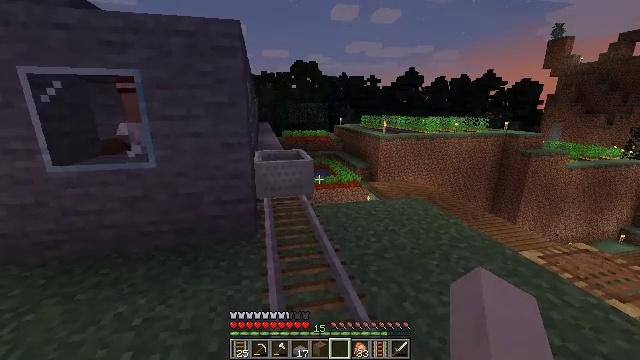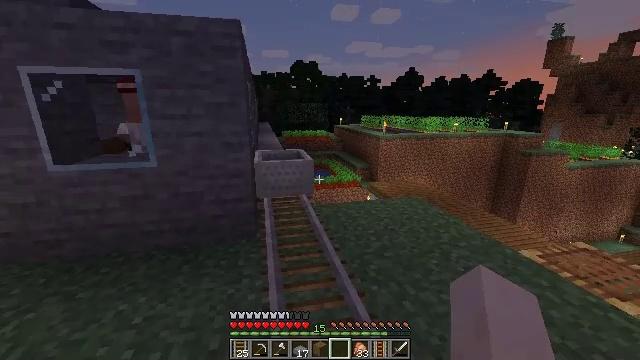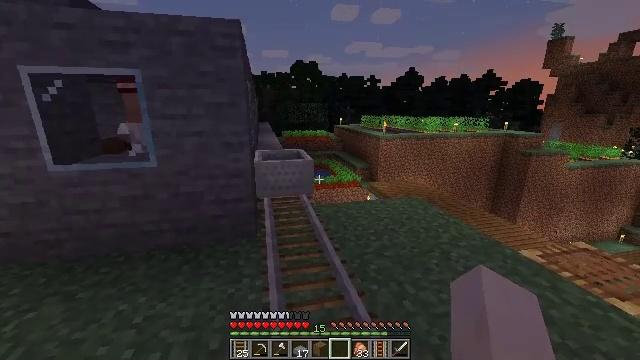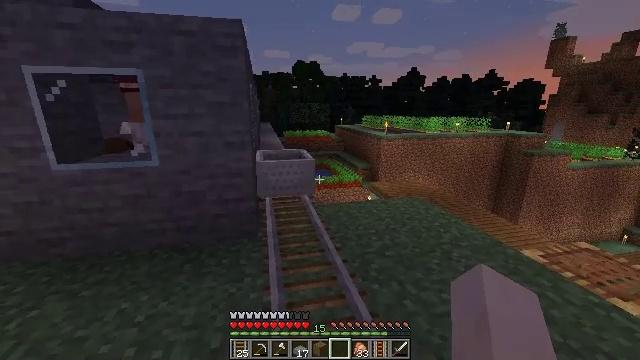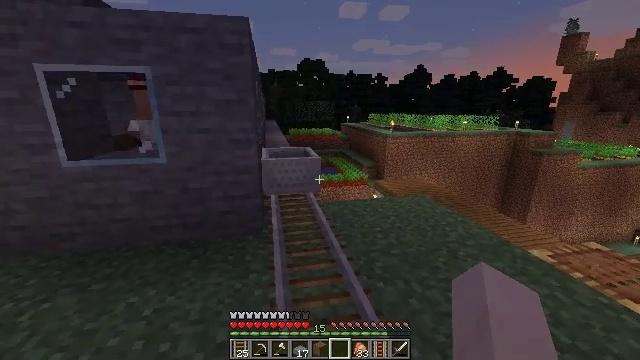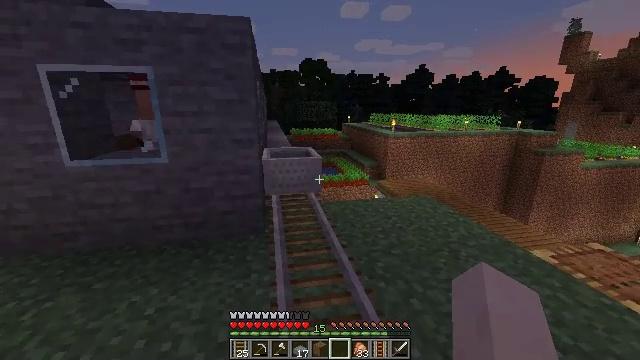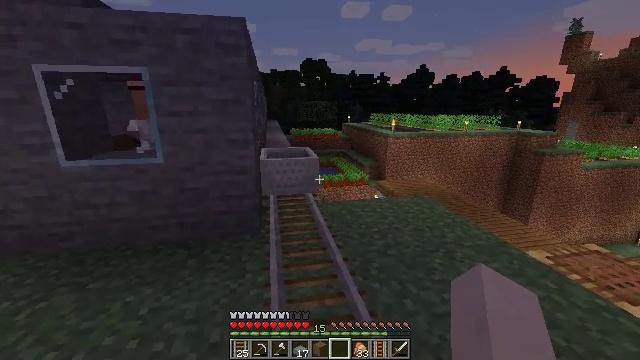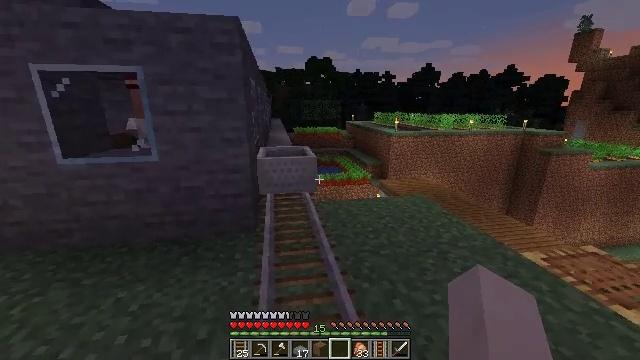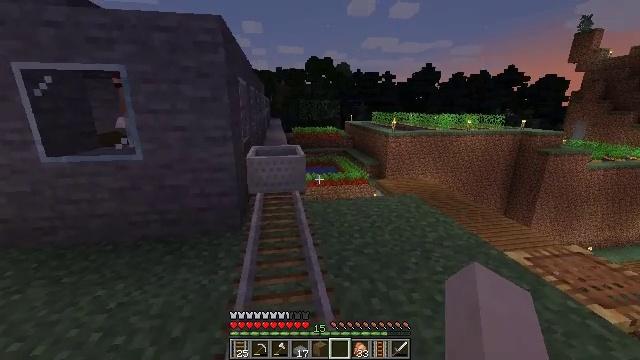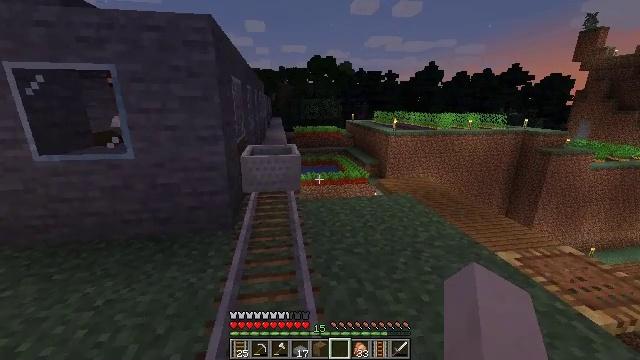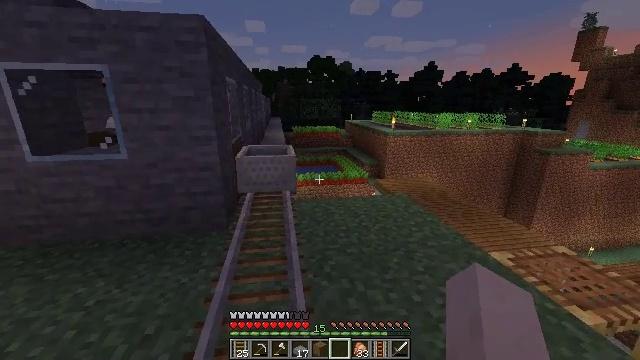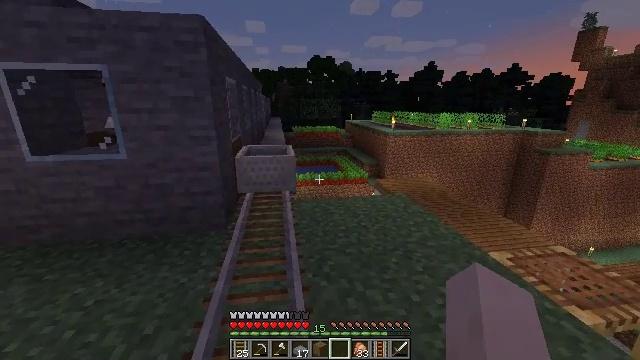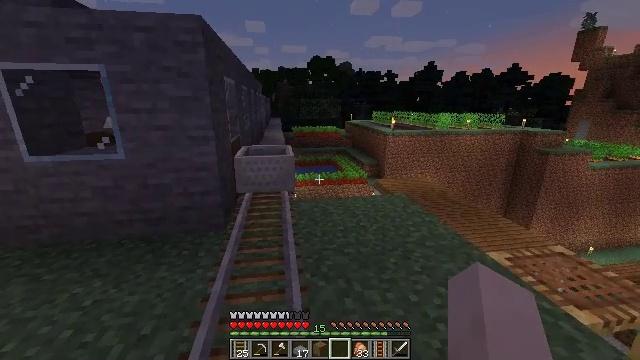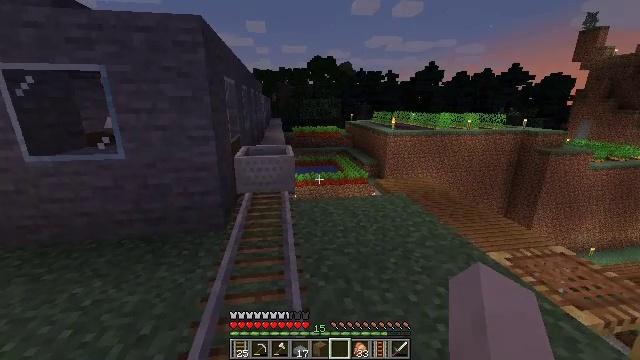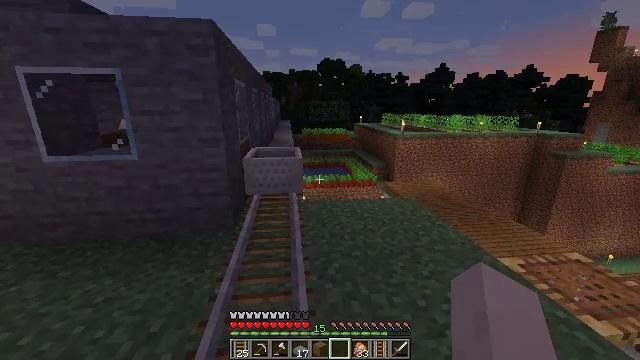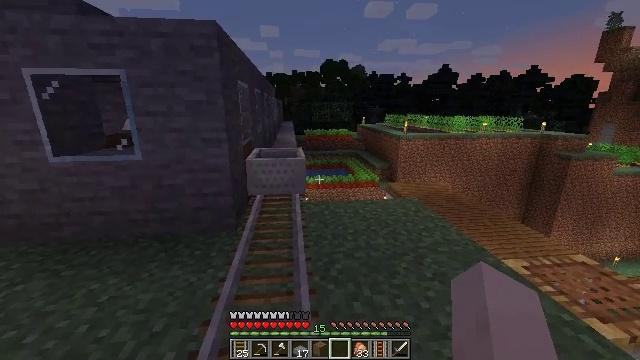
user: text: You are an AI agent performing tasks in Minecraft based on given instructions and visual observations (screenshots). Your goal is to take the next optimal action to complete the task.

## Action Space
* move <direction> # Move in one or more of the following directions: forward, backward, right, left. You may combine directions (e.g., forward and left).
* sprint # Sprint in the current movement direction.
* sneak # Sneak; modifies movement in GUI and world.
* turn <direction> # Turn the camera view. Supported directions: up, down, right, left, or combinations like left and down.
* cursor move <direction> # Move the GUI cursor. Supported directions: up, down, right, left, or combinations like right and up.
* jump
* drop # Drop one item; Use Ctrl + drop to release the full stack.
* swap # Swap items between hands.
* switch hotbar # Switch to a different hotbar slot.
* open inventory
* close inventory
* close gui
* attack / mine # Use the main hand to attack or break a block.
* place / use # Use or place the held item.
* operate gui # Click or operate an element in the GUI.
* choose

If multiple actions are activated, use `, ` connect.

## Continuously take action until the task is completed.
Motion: motion action
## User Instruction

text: Mine the rail.
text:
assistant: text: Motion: no_op
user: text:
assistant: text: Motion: no_op
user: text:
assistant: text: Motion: no_op
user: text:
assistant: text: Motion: turn left
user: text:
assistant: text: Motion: no_op
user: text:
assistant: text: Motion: move right
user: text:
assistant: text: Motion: move right, turn left
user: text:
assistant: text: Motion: move right
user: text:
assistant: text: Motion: no_op
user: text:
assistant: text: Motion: no_op
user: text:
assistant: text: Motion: no_op
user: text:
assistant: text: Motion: no_op
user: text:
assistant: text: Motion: no_op
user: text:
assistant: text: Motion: turn left
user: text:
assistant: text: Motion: no_op
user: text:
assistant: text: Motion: turn left
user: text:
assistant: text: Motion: no_op
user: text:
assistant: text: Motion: no_op
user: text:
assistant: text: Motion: no_op
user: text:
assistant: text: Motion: no_op
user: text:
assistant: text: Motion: no_op
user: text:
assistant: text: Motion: no_op
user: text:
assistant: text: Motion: no_op
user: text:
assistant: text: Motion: no_op
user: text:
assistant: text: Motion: no_op
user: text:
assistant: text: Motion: no_op
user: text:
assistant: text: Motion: no_op
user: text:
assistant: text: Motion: no_op
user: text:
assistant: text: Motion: no_op
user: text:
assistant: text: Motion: no_op